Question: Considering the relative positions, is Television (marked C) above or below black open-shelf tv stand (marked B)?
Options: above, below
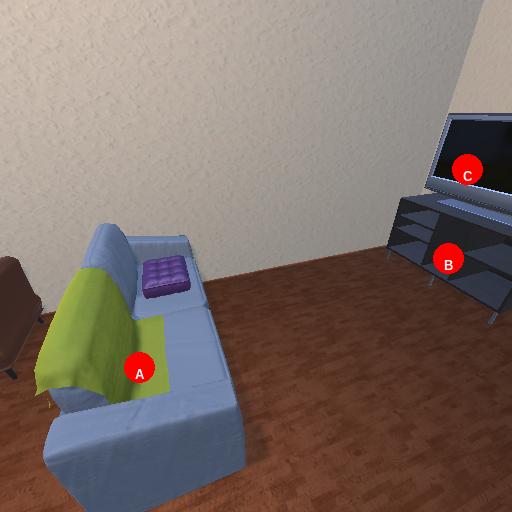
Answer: above